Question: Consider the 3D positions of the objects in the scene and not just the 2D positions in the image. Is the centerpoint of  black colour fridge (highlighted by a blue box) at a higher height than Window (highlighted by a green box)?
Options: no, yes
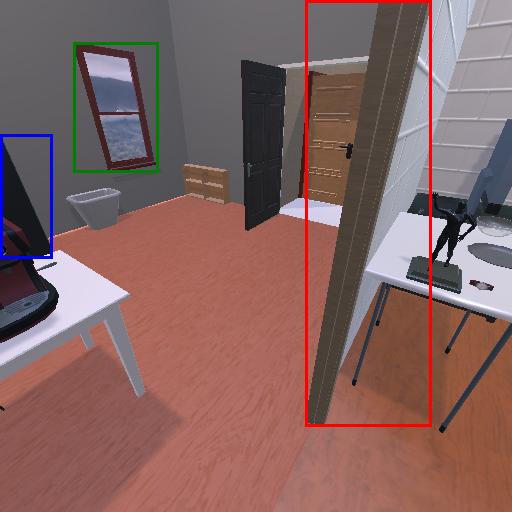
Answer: no